Question: Since iOS14 I have found that all my 'TextField's are moving up automatically once the keyboard appears.
I haven't found a way to stop this, have I missed something?
Here is a simple Demo+Code:

'''
import SwiftUI
struct ContentView: View {
@State private var textInput: String = ""
var body: some View {
TextField("Test", text: $textInput)
}
}
'''
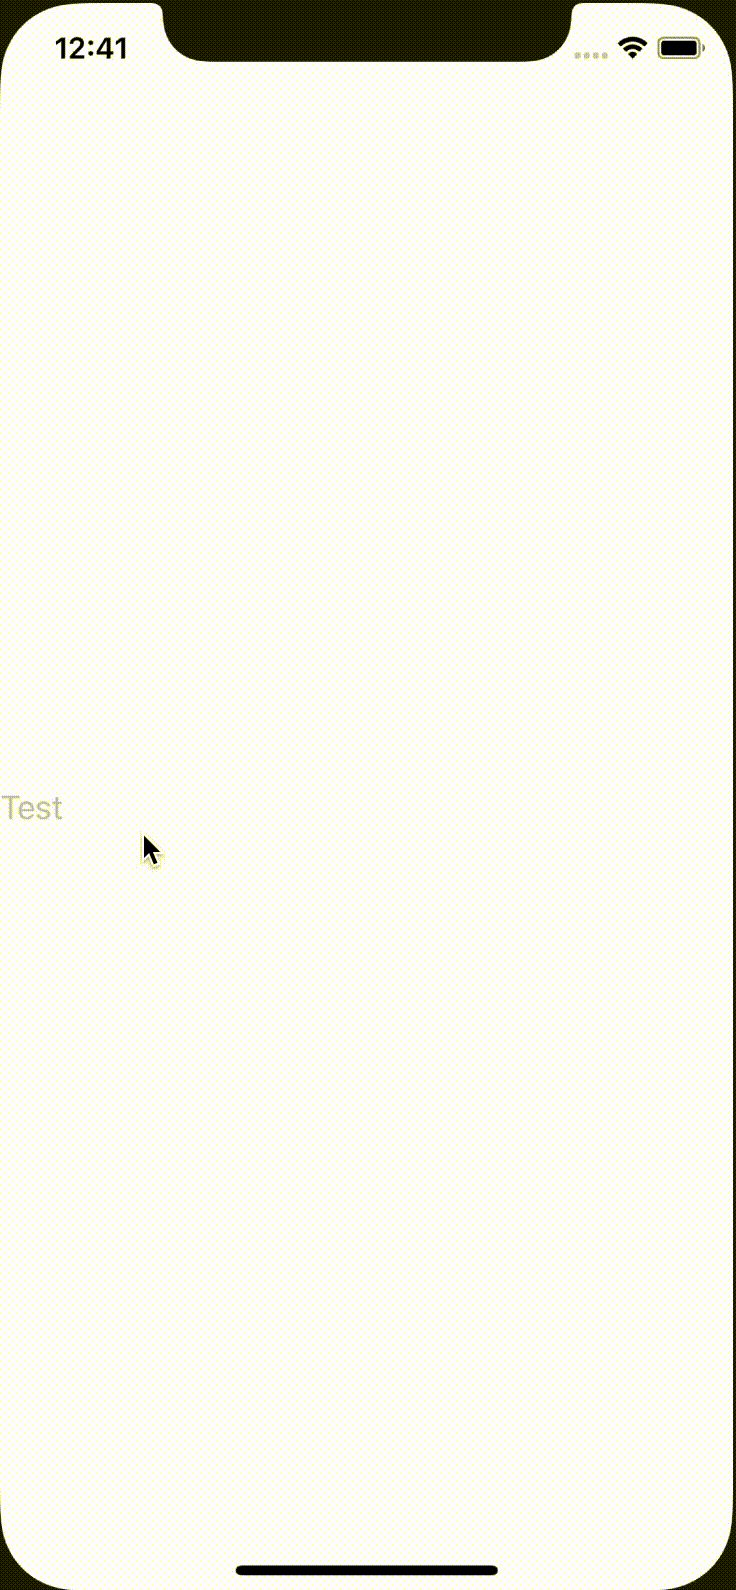
Answer: Here is possible solution for your scenario. Tested with Xcode 12 / iOS 14
<URL>
'''
var body: some View {
VStack {
Spacer()
TextField("Test", text: $textInput)
Spacer()
}
.ignoresSafeArea(.keyboard, edges: .bottom)
}
'''